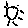
Label: sun